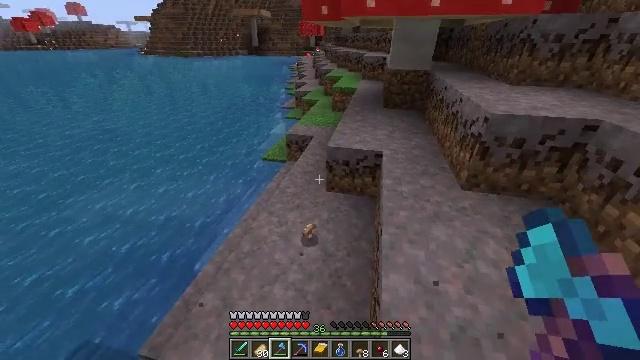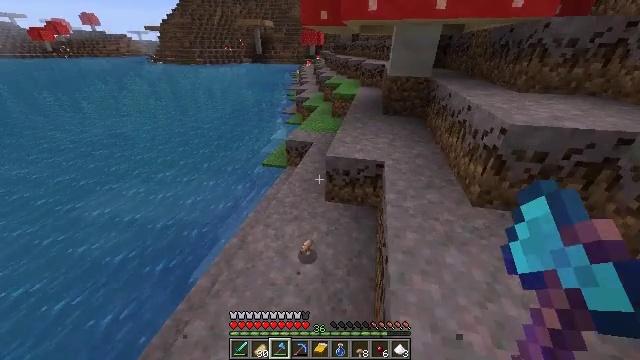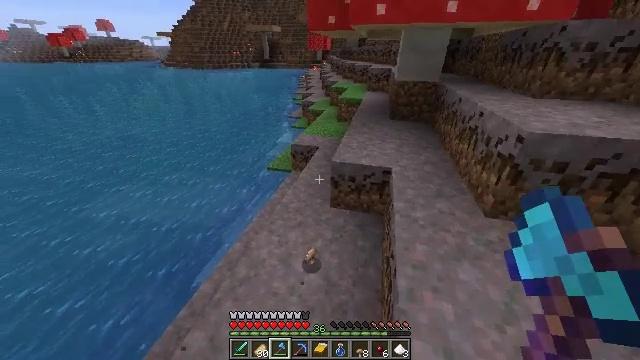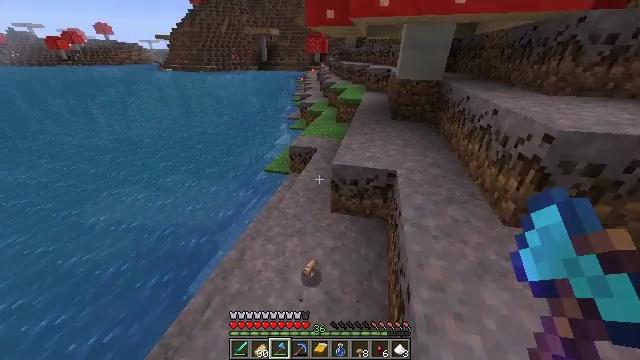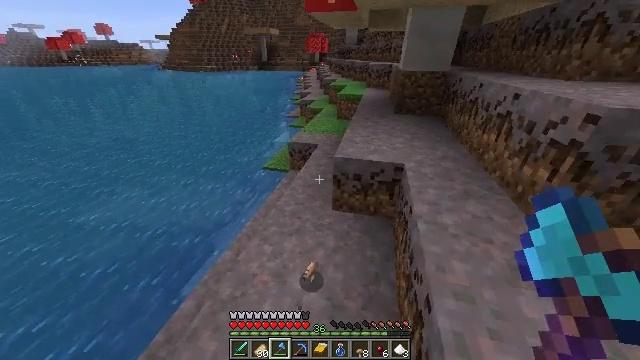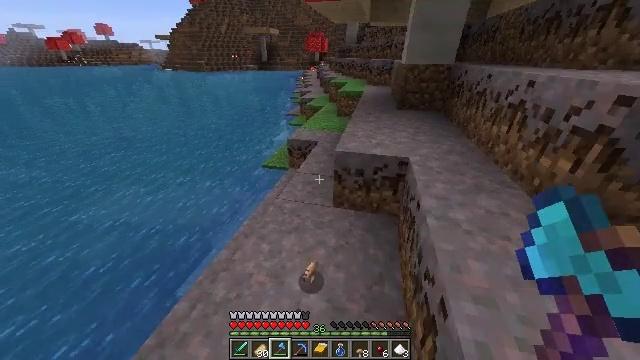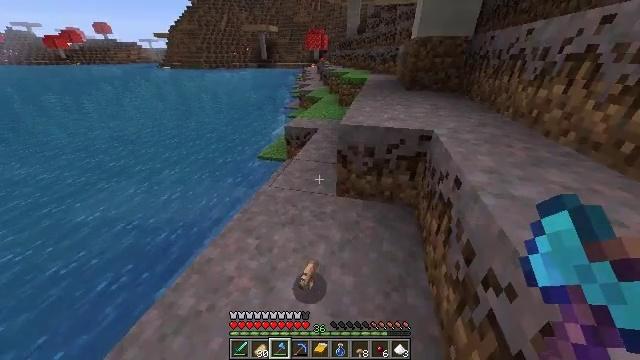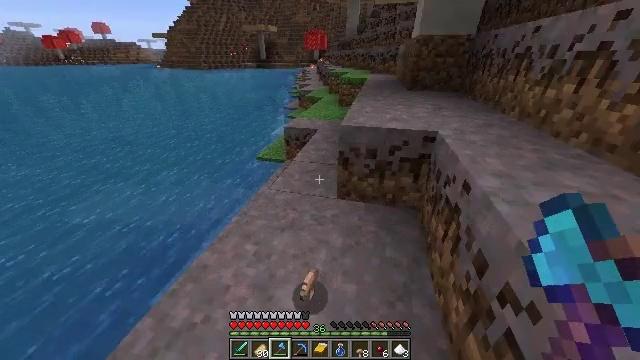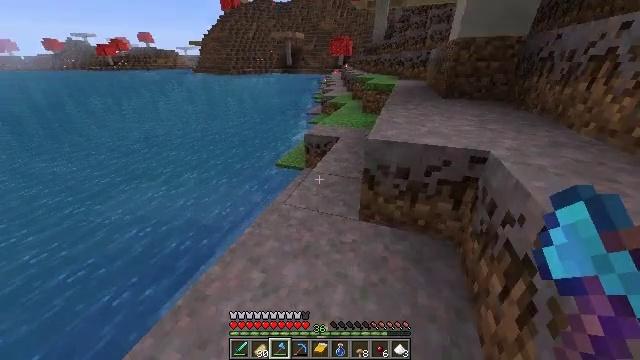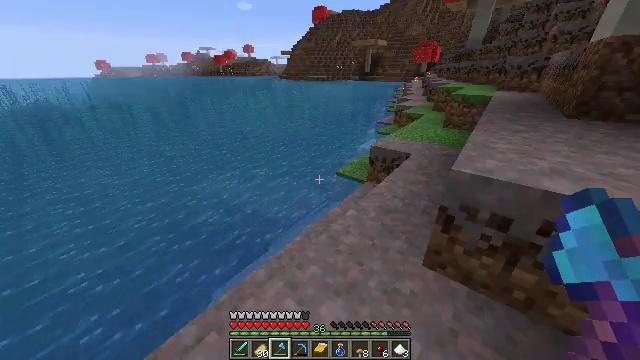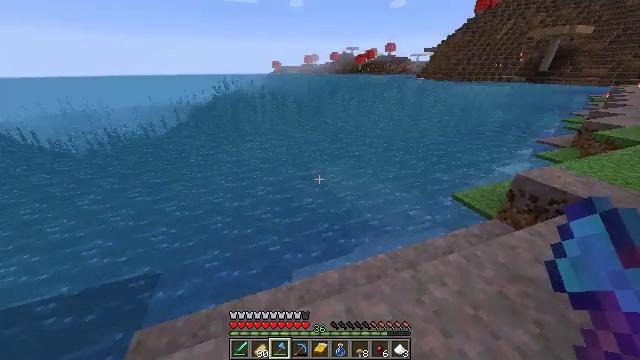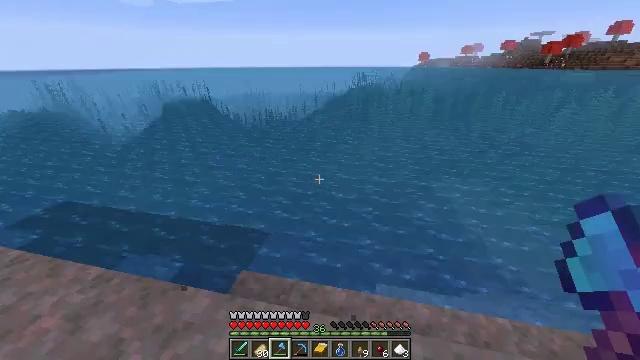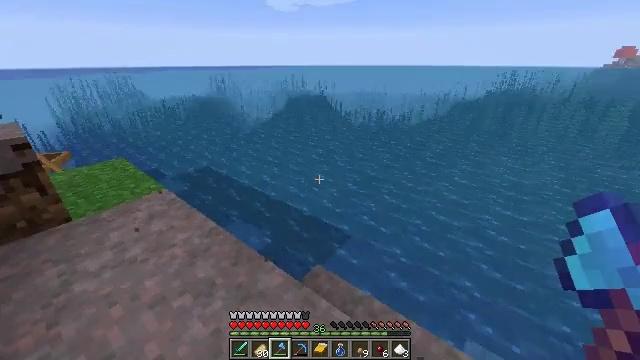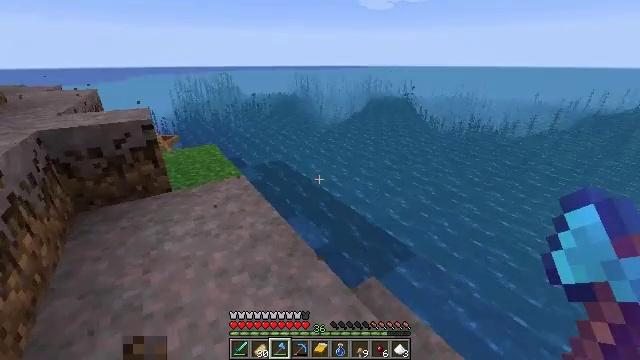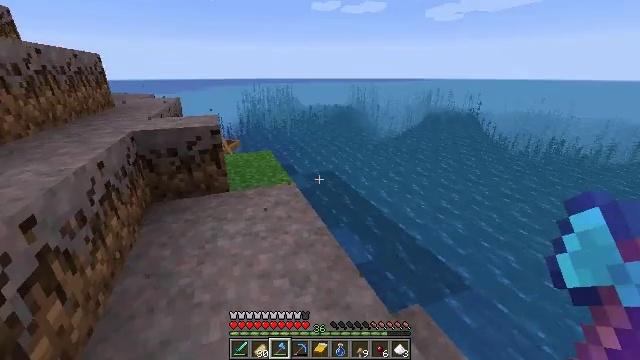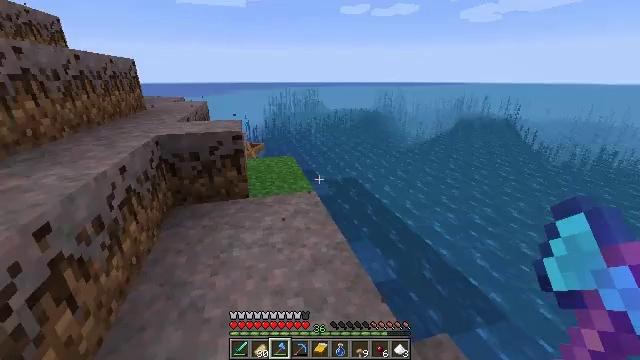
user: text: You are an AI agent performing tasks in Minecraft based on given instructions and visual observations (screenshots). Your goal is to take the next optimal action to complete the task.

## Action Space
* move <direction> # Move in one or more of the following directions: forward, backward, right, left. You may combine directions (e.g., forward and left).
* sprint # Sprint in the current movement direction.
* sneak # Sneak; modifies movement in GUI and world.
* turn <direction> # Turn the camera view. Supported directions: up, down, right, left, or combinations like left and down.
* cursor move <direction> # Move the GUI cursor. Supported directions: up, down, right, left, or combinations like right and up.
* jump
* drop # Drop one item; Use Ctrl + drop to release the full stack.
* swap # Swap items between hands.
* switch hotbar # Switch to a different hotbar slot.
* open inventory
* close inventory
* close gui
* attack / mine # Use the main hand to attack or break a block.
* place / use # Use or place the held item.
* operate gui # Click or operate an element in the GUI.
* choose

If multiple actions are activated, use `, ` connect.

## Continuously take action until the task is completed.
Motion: motion action
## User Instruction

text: Chop down the brown mushroom block.
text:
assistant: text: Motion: move forward, sprint
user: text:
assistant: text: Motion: move forward, turn left
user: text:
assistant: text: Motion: move forward, sprint
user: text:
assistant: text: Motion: move forward, sprint
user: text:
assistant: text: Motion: move forward, sprint
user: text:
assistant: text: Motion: move forward, sprint
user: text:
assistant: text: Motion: move forward
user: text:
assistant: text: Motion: move forward, turn left and up
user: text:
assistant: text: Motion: move forward, turn left and up
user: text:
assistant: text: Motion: turn left
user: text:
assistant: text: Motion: turn left
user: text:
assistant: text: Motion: turn left and up
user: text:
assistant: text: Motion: turn left
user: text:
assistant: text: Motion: move forward, turn left and up
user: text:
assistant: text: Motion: move forward, turn left and up
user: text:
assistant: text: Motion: move forward
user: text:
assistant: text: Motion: move forward, turn left
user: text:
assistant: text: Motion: move forward
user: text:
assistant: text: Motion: move forward, sprint
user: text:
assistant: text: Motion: move forward, sprint
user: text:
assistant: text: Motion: move forward, sprint
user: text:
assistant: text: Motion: move forward, turn left
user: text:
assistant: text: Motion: move forward, turn left
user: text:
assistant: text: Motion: move forward, turn left
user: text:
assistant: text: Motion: move forward
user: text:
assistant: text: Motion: move forward
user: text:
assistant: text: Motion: move forward
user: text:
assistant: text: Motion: move forward
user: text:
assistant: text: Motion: move forward
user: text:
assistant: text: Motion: move forward